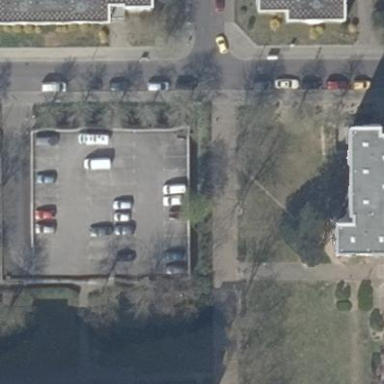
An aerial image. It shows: Multi-storey parking building.